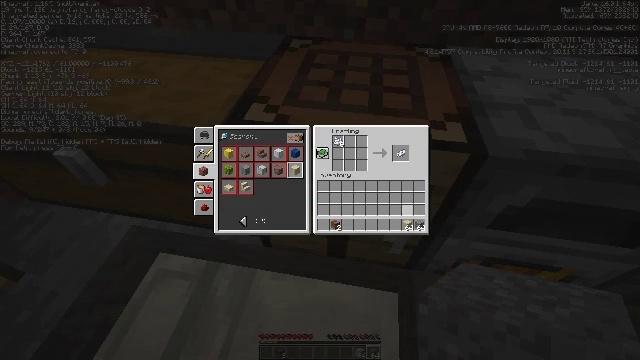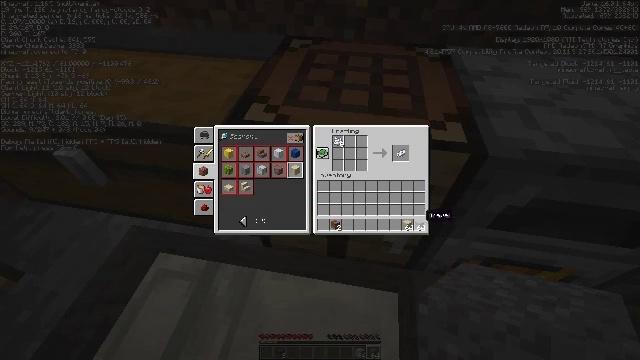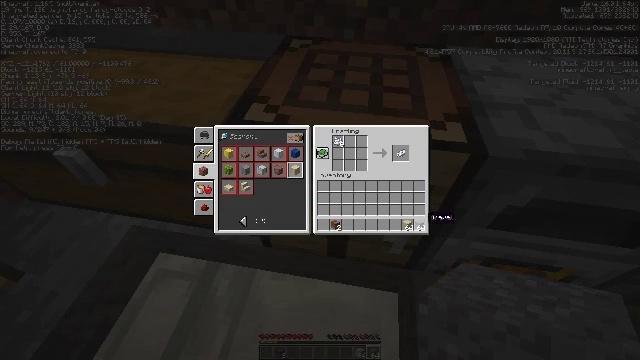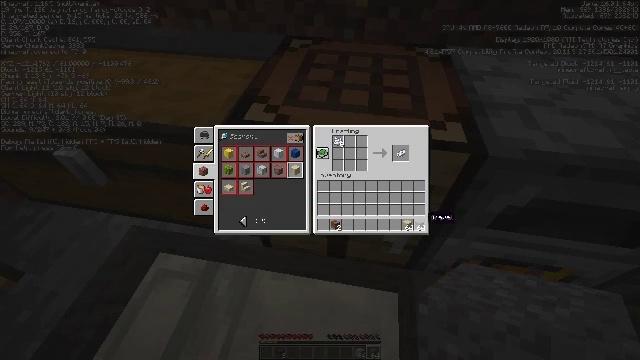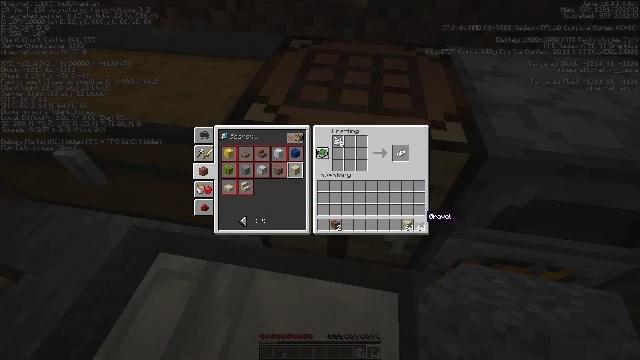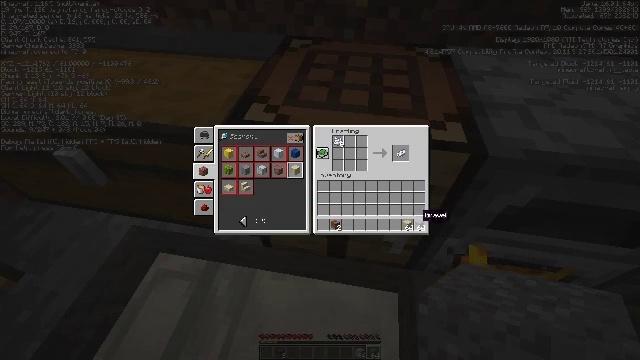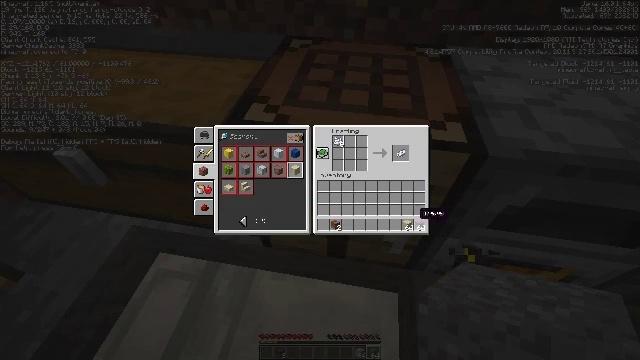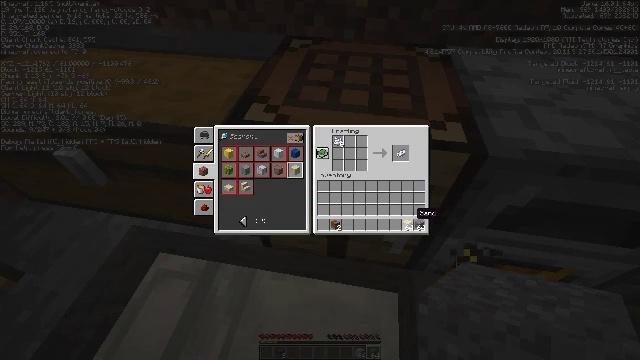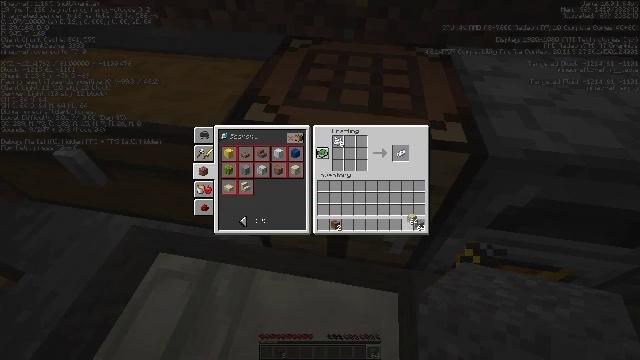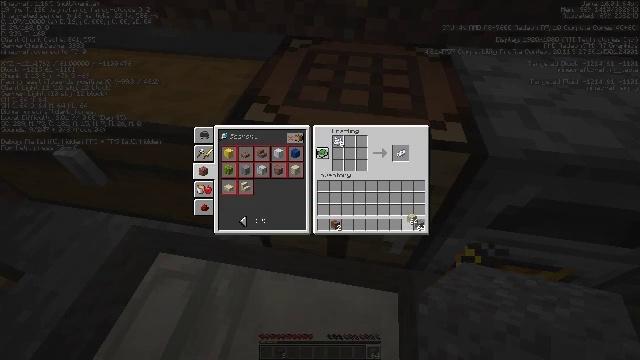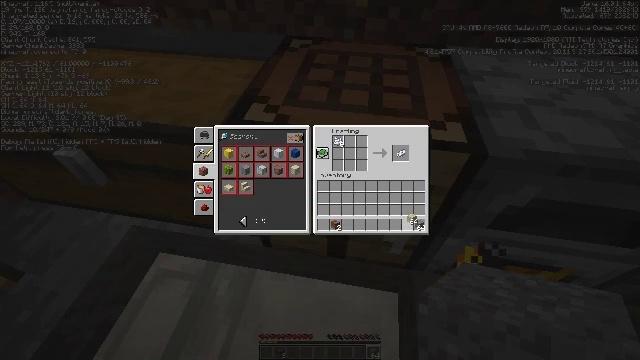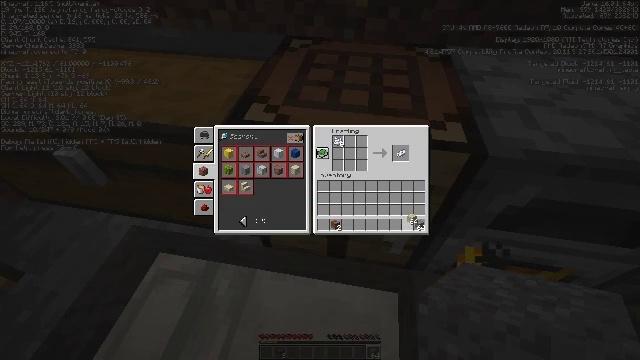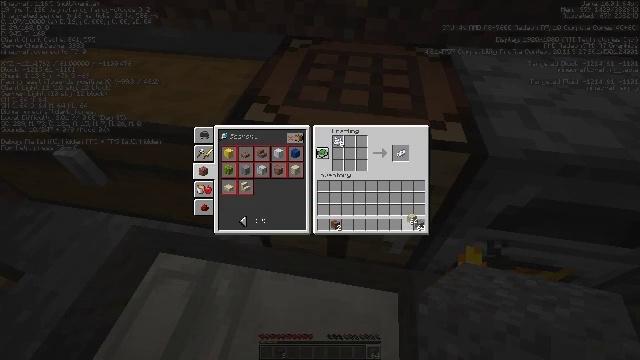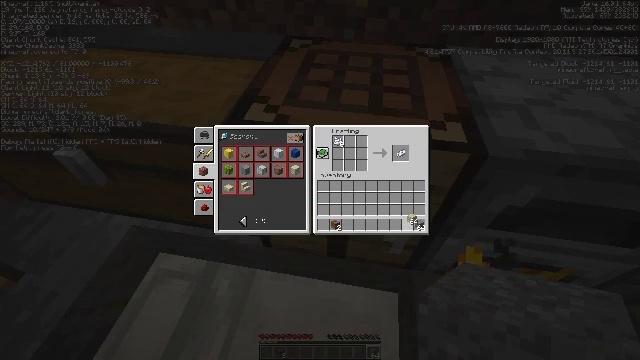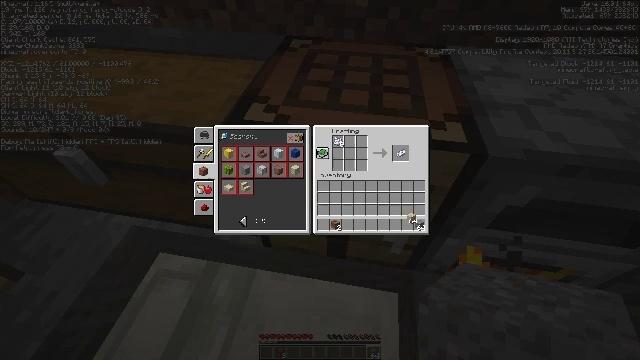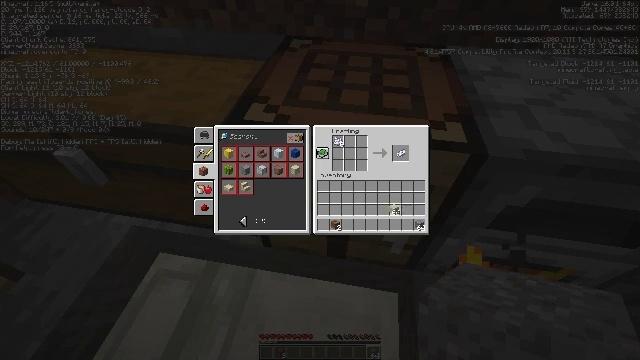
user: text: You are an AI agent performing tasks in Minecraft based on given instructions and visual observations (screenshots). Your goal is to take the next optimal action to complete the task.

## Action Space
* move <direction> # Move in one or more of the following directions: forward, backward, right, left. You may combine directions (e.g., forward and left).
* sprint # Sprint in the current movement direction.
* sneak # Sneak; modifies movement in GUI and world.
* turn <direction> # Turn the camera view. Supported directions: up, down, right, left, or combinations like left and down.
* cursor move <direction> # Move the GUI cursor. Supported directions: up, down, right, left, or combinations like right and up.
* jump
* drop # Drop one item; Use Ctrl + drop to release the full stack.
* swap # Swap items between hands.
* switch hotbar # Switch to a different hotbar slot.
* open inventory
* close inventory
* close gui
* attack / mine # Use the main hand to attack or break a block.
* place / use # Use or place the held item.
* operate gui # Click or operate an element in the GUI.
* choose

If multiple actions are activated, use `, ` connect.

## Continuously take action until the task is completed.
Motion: motion action
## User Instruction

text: Combine materials for white dye.
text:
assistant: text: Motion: turn right and down
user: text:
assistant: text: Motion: no_op
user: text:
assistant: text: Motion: no_op
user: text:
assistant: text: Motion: no_op
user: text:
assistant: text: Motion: no_op
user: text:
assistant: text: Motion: no_op
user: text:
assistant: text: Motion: no_op
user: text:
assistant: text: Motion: attack / mine
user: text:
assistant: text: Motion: attack / mine
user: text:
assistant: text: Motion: attack / mine
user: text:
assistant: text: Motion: no_op
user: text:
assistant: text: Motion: no_op
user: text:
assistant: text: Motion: no_op
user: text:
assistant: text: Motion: no_op
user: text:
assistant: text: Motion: turn left and up
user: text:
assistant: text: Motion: turn left and up
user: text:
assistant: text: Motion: no_op
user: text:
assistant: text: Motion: no_op
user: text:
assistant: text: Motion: no_op
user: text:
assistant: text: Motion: no_op
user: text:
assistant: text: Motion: turn down
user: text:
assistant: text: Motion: no_op
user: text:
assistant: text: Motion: turn left and up
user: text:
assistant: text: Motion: turn up
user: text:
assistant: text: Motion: no_op
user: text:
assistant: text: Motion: no_op
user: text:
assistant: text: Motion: turn left and down
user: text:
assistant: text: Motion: turn down
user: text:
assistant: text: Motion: turn right and down
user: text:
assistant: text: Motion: no_op